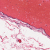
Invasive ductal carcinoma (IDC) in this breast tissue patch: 0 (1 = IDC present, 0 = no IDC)